Question: Watching the <URL>. These are the Icons I'm talking about:
[
However, i dont have them in my eclipse installation (a WTP + STS4 plugins and others) nor do i see them in a current of spring-tool-suite-4-4.5.0.RELEASE-e4.14.0-win32.win32.x86_64.self-extracting.jar.
The only things I see is the eclipse code mining, but no icons, eg:
<URL>
So, has this changed in STS 4 in the meantime (video is from Dec 2017) or what settings do i need to change to make them visible?
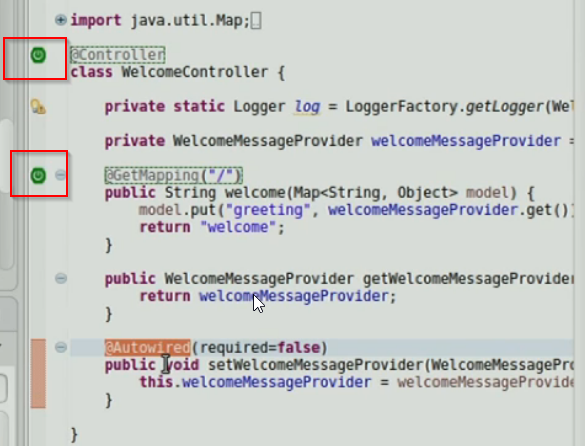
Answer: This has changed quite a bit since that presentation, so I would recommend to take a look at the user manual for that feature:
<URL>
This is up-to-date with the latest Spring Tools 4 release that you mentioned and explains the way to enable and see that live information for Spring apps. Side note: the icons on the side are gone, but the sections in the code are shown with a green background.